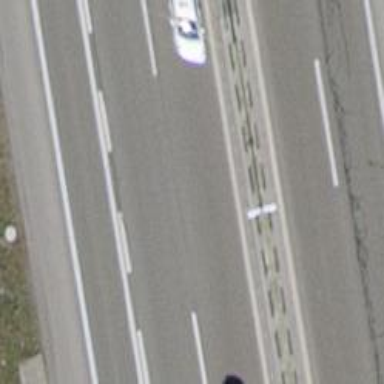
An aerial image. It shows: Asphalt motorway.